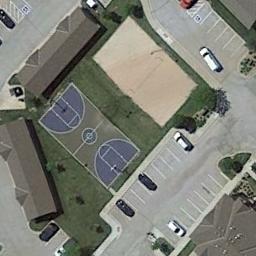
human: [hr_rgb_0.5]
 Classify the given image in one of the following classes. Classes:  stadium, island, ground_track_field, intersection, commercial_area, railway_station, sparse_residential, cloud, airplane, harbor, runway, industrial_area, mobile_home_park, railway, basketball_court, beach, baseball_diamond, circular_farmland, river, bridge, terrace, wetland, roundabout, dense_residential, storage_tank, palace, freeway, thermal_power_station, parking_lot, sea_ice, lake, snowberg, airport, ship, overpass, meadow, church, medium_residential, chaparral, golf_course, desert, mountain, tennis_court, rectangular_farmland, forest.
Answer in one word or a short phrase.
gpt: basketball_court